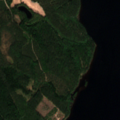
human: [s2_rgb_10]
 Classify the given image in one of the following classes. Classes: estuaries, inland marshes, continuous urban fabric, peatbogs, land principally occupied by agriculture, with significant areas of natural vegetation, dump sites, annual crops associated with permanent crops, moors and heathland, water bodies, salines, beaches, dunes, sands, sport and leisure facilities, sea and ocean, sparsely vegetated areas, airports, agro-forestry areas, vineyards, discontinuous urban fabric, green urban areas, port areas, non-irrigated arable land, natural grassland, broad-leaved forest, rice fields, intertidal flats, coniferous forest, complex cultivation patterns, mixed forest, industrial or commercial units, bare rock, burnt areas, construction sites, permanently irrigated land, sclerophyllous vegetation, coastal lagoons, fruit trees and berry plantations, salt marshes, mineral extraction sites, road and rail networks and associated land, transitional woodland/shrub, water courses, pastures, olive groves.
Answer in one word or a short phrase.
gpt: coniferous forest, water bodies